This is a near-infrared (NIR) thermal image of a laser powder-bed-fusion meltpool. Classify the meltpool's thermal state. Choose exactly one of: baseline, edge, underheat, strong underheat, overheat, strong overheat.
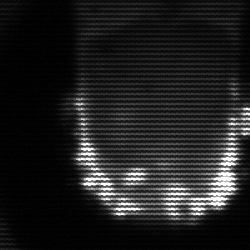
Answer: baseline